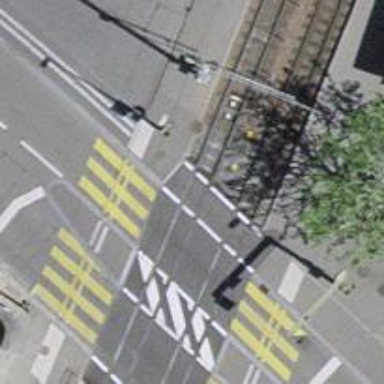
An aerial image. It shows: Railway crossing with traffic signals.